Question: I have a LinearLayout(orientation=vertical) and a GridView, both inside a LinearLayout(orientation=horizontal).
I want to center the LL and GridView from inside the big one, but no matter where I set the gravity to center, the elements keep sticking on the left side.
Code
'''
<LinearLayout xmlns:android="http://schemas.android.com/apk/res/android"
xmlns:tools="http://schemas.android.com/tools"
android:id="@+id/linlay"
android:layout_width="match_parent"
android:layout_height="match_parent"
android:orientation="horizontal"
android:paddingBottom="@dimen/activity_vertical_margin"
android:paddingLeft="@dimen/activity_horizontal_margin"
android:paddingRight="@dimen/activity_horizontal_margin"
android:paddingTop="@dimen/activity_vertical_margin"
tools:context="com.tppa.hangman.GameActivity" >
<LinearLayout
android:layout_width="wrap_content"
android:layout_height="wrap_content"
android:orientation="vertical"
android:paddingBottom="@dimen/activity_vertical_margin"
android:paddingLeft="@dimen/activity_horizontal_margin"
android:paddingRight="@dimen/activity_horizontal_margin"
android:paddingTop="@dimen/activity_vertical_margin"
tools:context="com.tppa.hangman.GameActivity" >
<TextView
android:id="@+id/incercari"
android:layout_width="wrap_content"
android:layout_height="wrap_content"
android:layout_gravity="center_horizontal" />
<ImageView
android:id="@+id/tries6"
android:layout_width="wrap_content"
android:layout_height="wrap_content"
android:layout_gravity="center_horizontal"
android:adjustViewBounds="true"
android:contentDescription="asd"
android:maxHeight="150dp"
android:maxWidth="150dp"
android:paddingTop="15dp"
android:src="@drawable/tries6" />
<ImageView
android:id="@+id/tries5"
android:layout_width="wrap_content"
android:layout_height="wrap_content"
android:layout_gravity="center_horizontal"
android:adjustViewBounds="true"
android:contentDescription="asd"
android:maxHeight="150dp"
android:maxWidth="150dp"
android:paddingTop="15dp"
android:src="@drawable/tries5" />
<ImageView
android:id="@+id/tries4"
android:layout_width="wrap_content"
android:layout_height="wrap_content"
android:layout_gravity="center_horizontal"
android:adjustViewBounds="true"
android:contentDescription="asd"
android:maxHeight="150dp"
android:maxWidth="150dp"
android:paddingTop="15dp"
android:src="@drawable/tries4" />
<ImageView
android:id="@+id/tries3"
android:layout_width="wrap_content"
android:layout_height="wrap_content"
android:layout_gravity="center_horizontal"
android:adjustViewBounds="true"
android:contentDescription="asd"
android:maxHeight="150dp"
android:maxWidth="150dp"
android:paddingTop="15dp"
android:src="@drawable/tries3" />
<ImageView
android:id="@+id/tries2"
android:layout_width="wrap_content"
android:layout_height="wrap_content"
android:layout_gravity="center_horizontal"
android:adjustViewBounds="true"
android:contentDescription="asd"
android:maxHeight="150dp"
android:maxWidth="150dp"
android:paddingTop="15dp"
android:src="@drawable/tries2" />
<ImageView
android:id="@+id/tries1"
android:layout_width="wrap_content"
android:layout_height="wrap_content"
android:layout_gravity="center_horizontal"
android:adjustViewBounds="true"
android:contentDescription="asd"
android:maxHeight="150dp"
android:maxWidth="150dp"
android:paddingTop="15dp"
android:src="@drawable/tries1" />
<ImageView
android:id="@+id/tries0"
android:layout_width="wrap_content"
android:layout_height="wrap_content"
android:layout_gravity="center_horizontal"
android:adjustViewBounds="true"
android:contentDescription="asd"
android:maxHeight="150dp"
android:maxWidth="150dp"
android:paddingTop="15dp"
android:src="@drawable/tries0" />
<TextView
android:id="@+id/guess"
android:layout_width="wrap_content"
android:layout_height="wrap_content"
android:layout_gravity="center_horizontal" />
</LinearLayout>
<GridLayout
android:id="@+id/gridlay"
android:layout_width="wrap_content"
android:layout_height="wrap_content"
android:columnCount="5" >
</GridLayout>
</LinearLayout>
'''
Image
The content of the GridView is generated programatically
'''
for (int i = 65; i <= 90; i++) {
final char litera = (char) i;
final Button button = new Button(this);
button.setId(i);
button.setTextSize(7 * getResources().getDisplayMetrics().density);
button.setText(String.valueOf(litera));
button.setLayoutParams(new LayoutParams(50, 50));
layout.addView(button);
....
'''
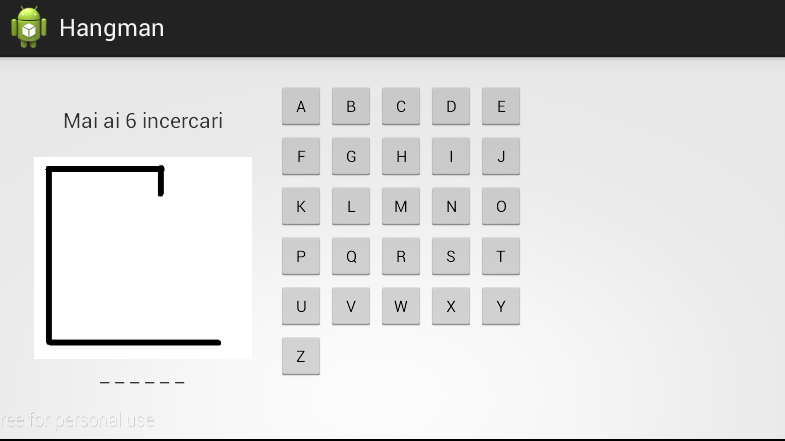
Answer: set 'android:gravity="center_vertical|center_horizontal"' to id linlay
'gravity' works for Child elements
'layout_gravity' works for 'on applied' element itself